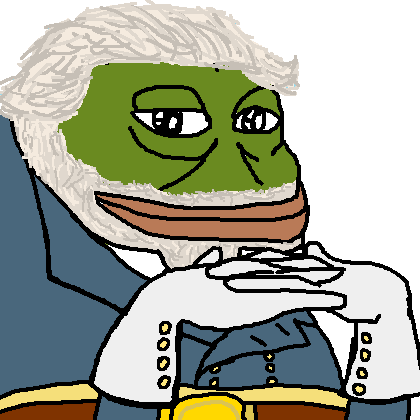
Label: 5_Pepe